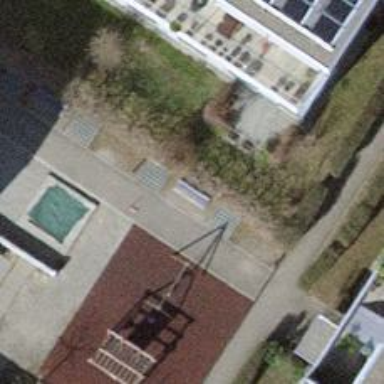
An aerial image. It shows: Bench.